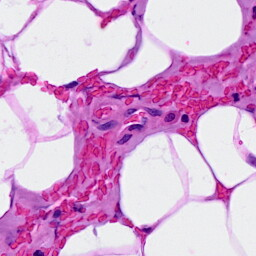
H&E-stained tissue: Breast